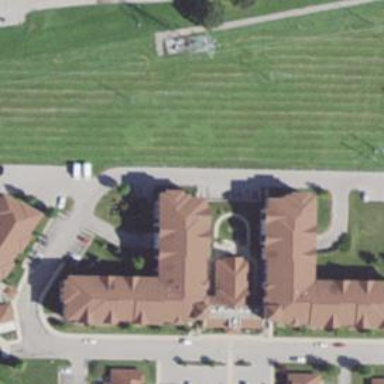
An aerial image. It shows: Residential building.